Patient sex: F
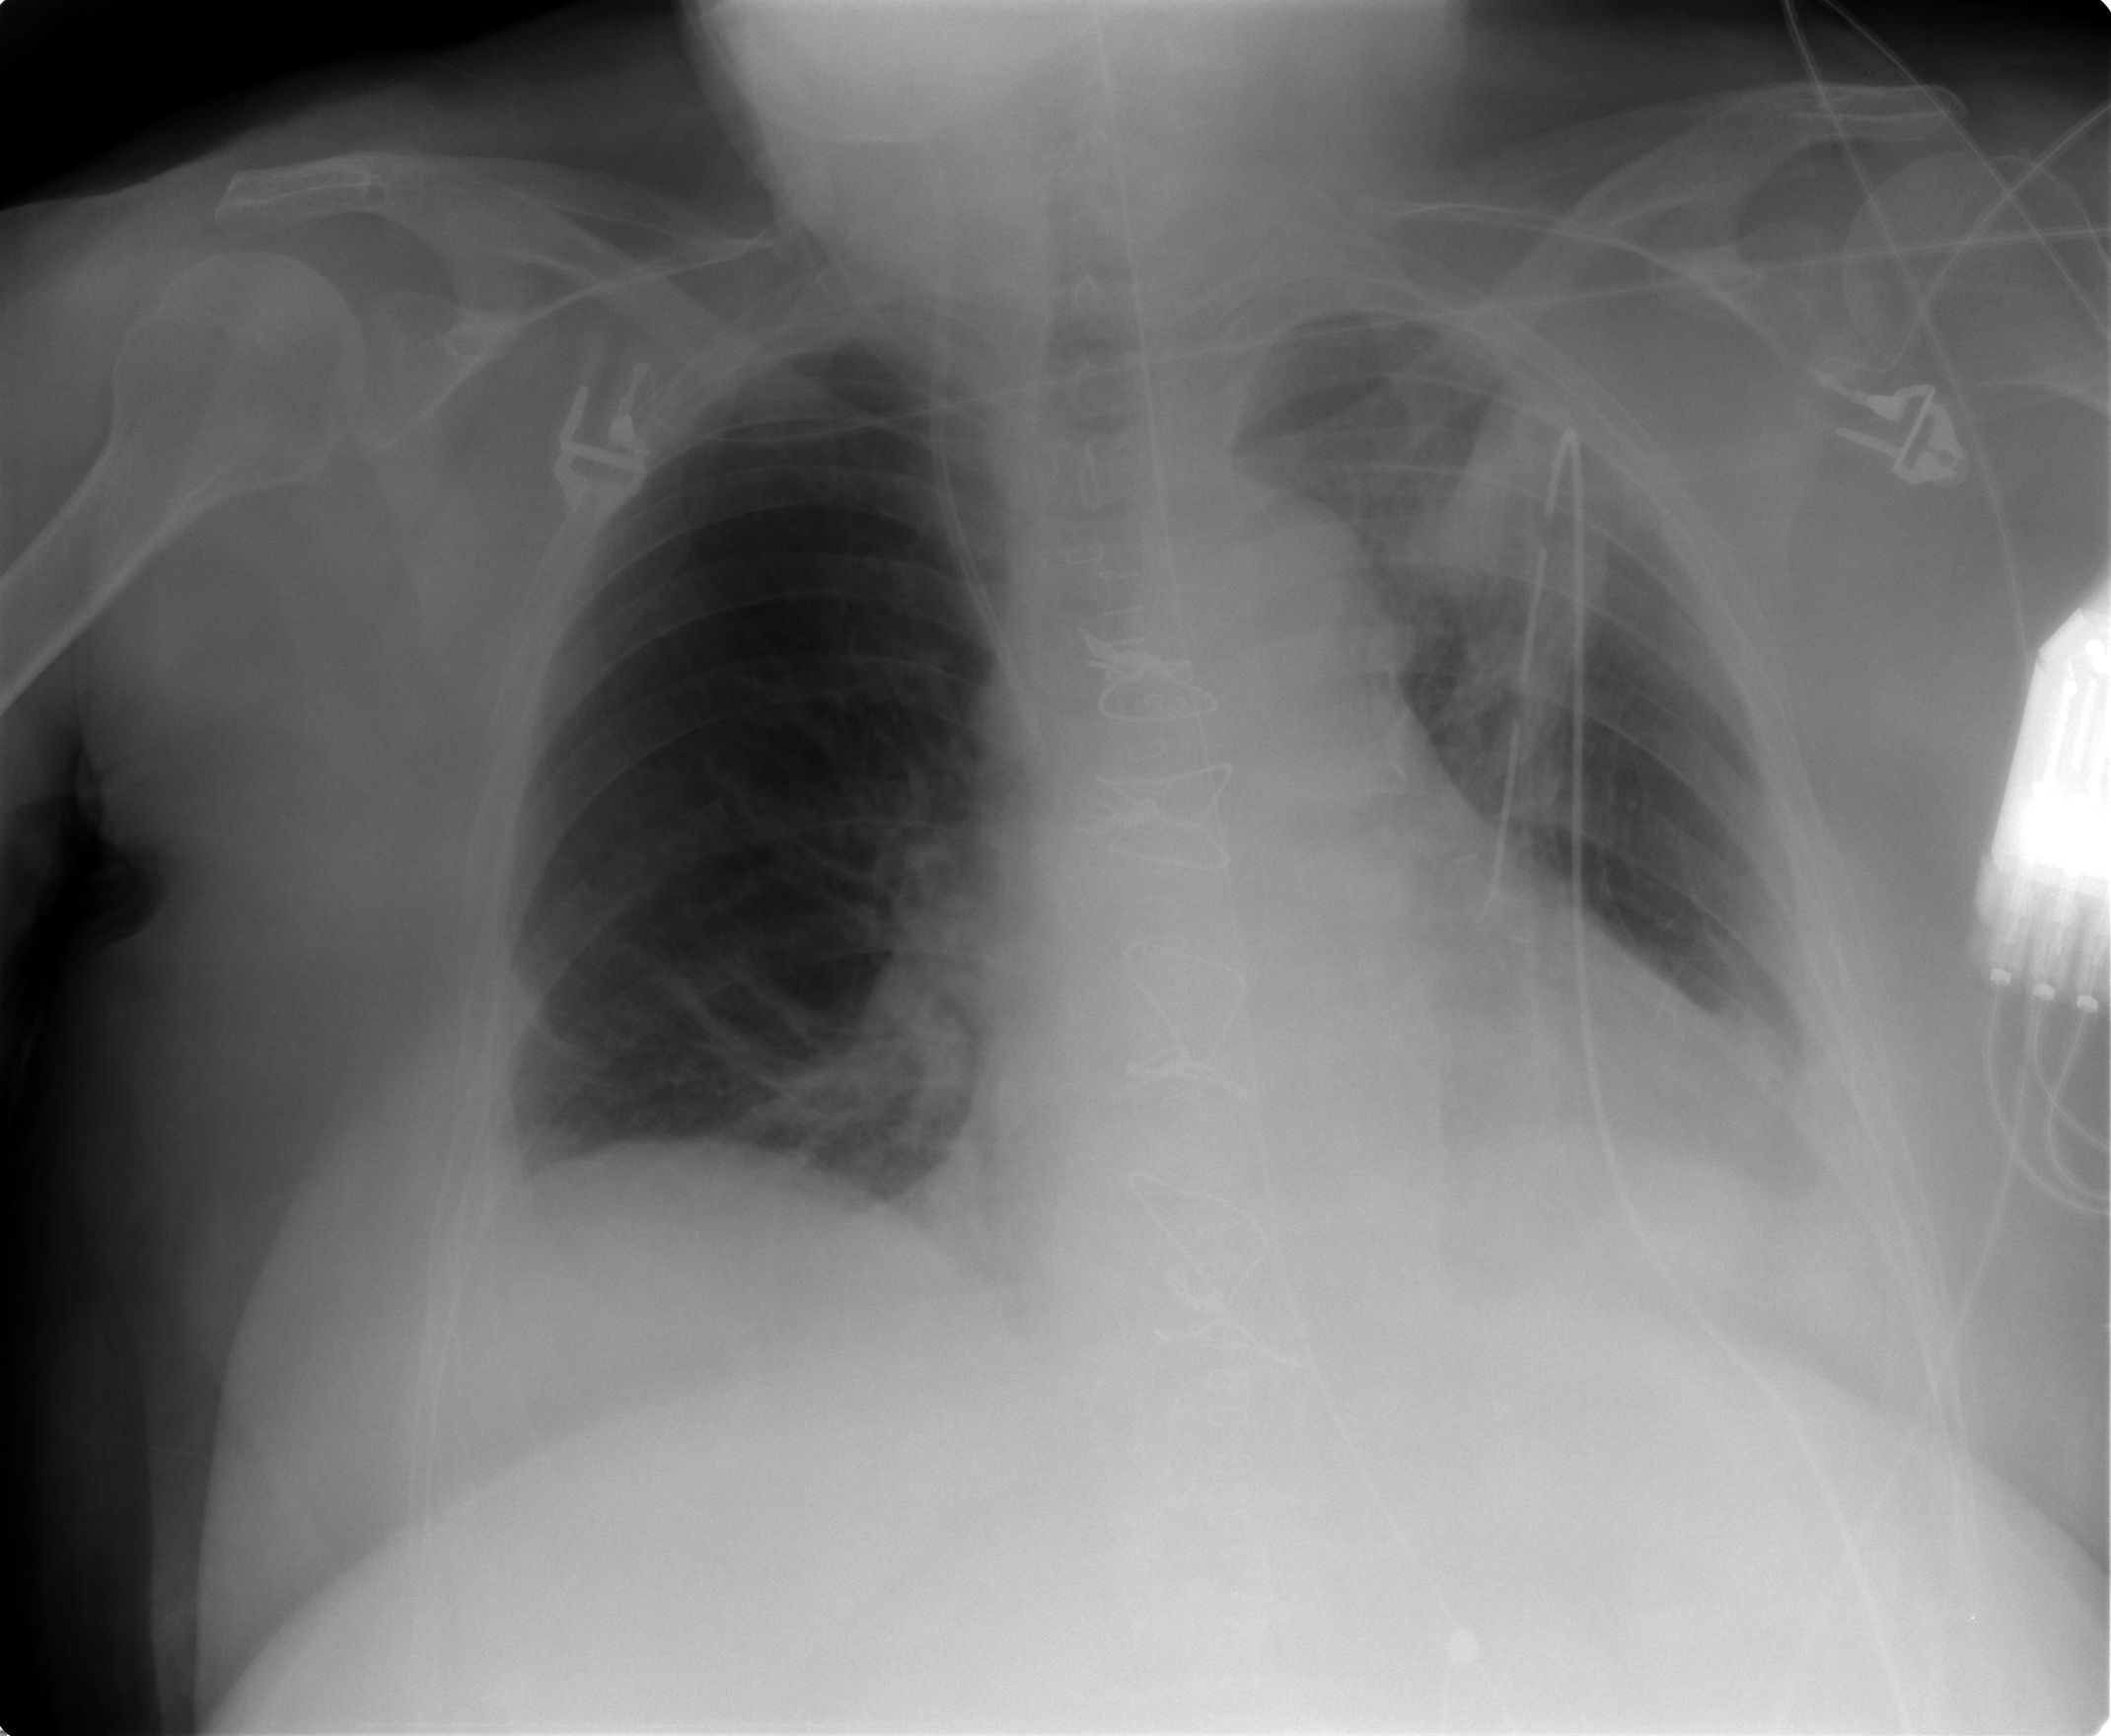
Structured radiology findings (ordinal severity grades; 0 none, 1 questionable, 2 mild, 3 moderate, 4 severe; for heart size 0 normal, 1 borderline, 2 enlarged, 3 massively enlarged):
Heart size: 1
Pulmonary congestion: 0
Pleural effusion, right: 0
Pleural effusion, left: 2
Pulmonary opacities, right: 1
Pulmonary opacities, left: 2
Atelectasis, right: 2
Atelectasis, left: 3